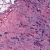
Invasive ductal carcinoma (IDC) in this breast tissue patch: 1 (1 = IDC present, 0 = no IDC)